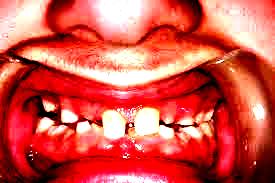
Condition: hypodontia